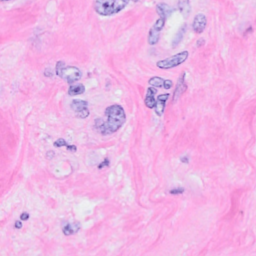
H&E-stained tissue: Breast